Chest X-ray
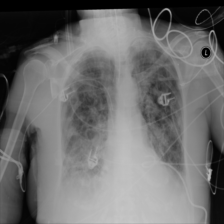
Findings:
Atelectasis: negative
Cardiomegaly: negative
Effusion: negative
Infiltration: negative
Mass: negative
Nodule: negative
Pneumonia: negative
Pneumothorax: positive
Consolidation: positive
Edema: negative
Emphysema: negative
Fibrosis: negative
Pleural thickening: negative
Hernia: negative